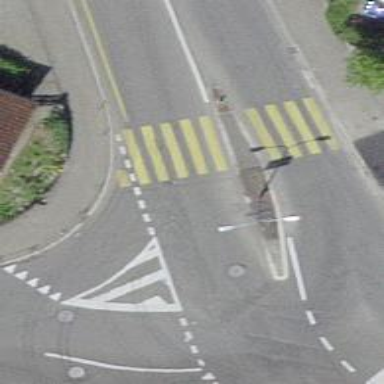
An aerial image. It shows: Marked crossing with zebra sign and island in the middle.